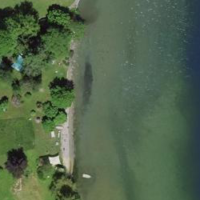
EUNIS habitat code: 14
Species observed at this site:
Bellis perennis